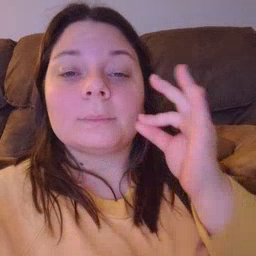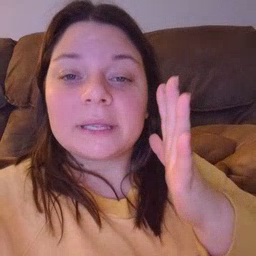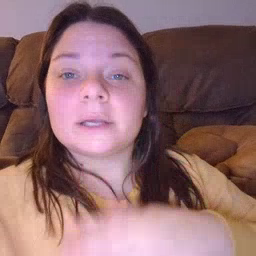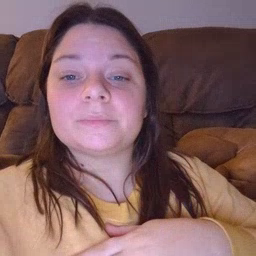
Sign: bee